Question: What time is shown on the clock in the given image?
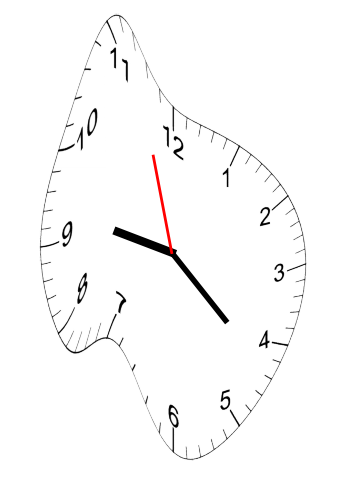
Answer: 09:21:57